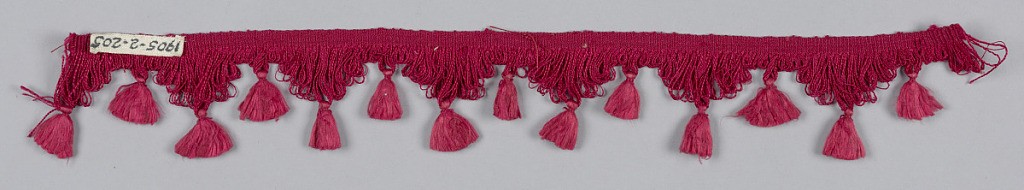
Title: Fringe
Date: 18th century
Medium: silk Technique: plain weave
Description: Red fringe with a heading and looped skirt threads forming a pointed edge; ornamented with tufts.